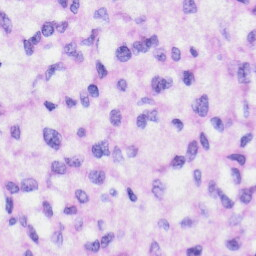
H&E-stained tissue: Liver